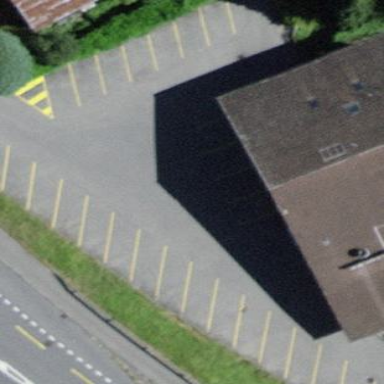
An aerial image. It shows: Parking area with surface.